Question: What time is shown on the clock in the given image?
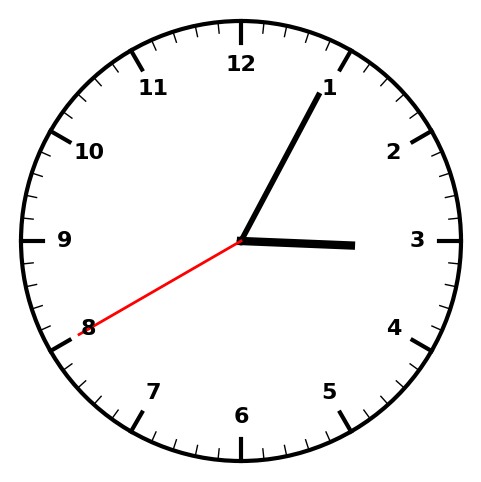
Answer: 03:04:40